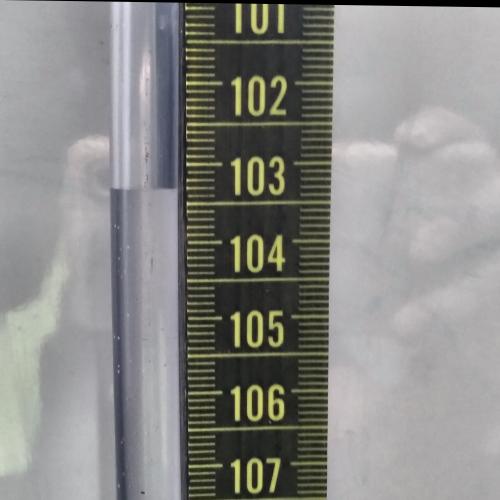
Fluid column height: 103.3 cm